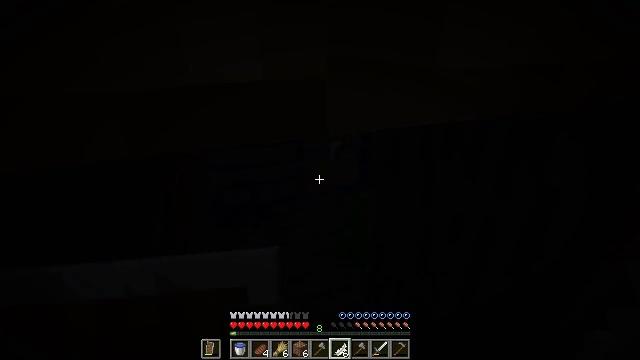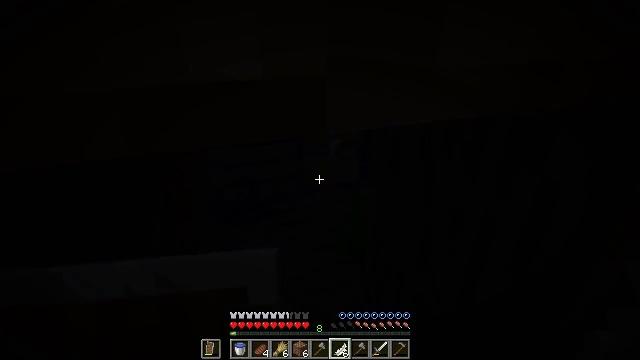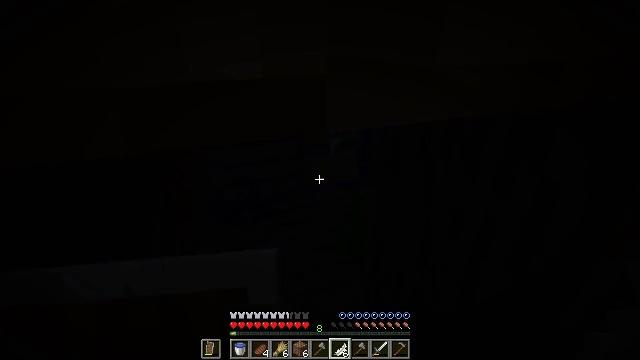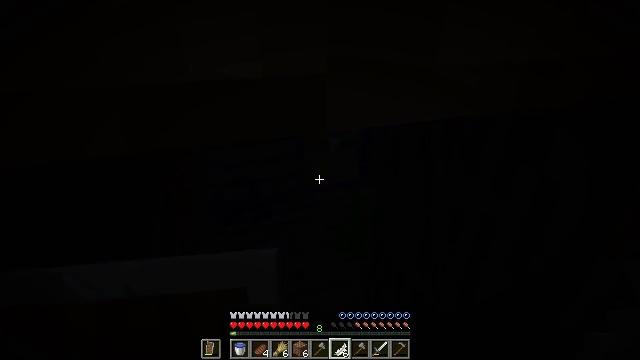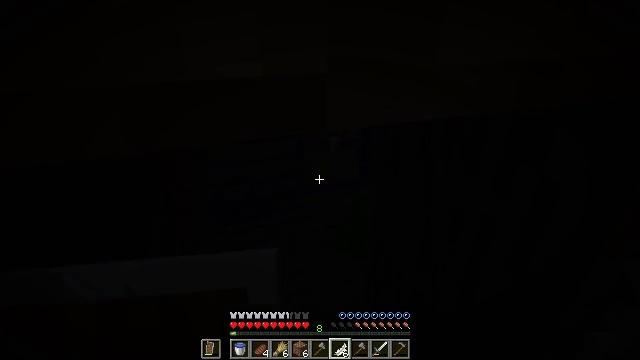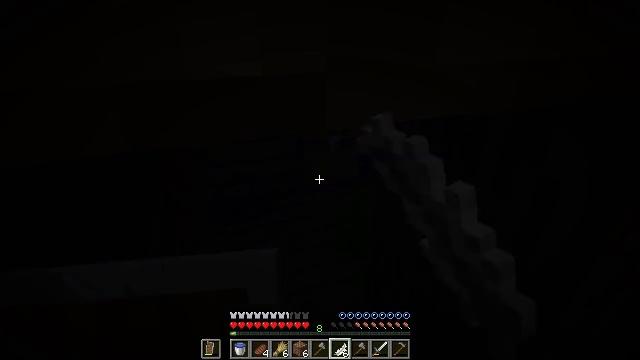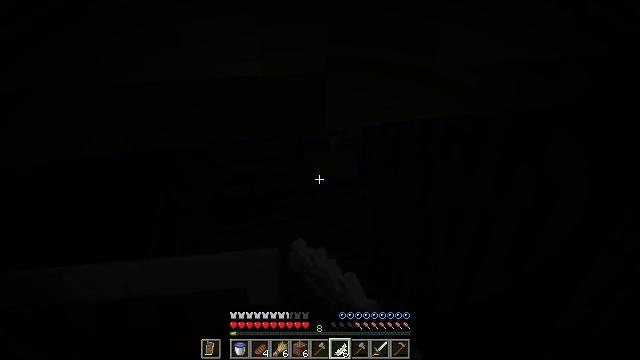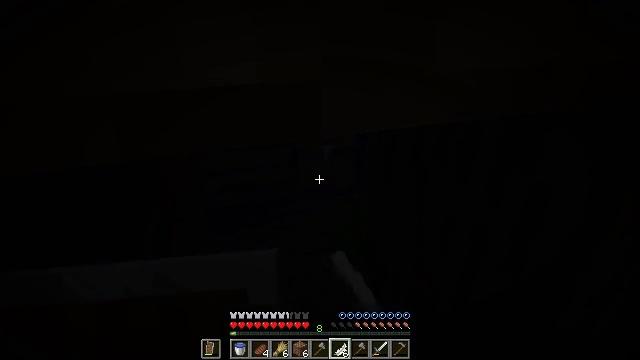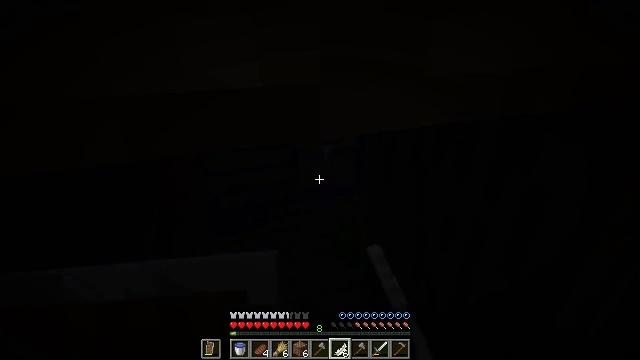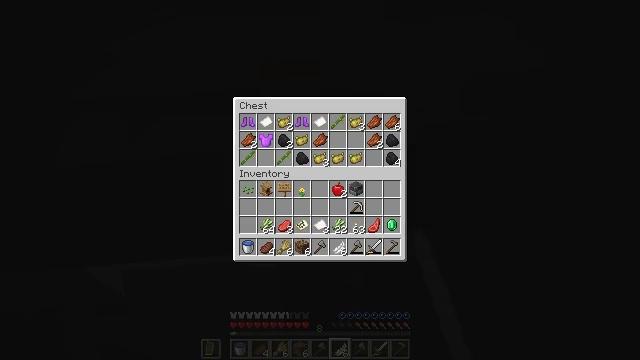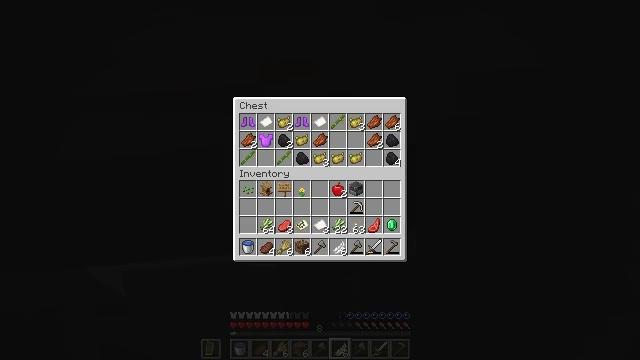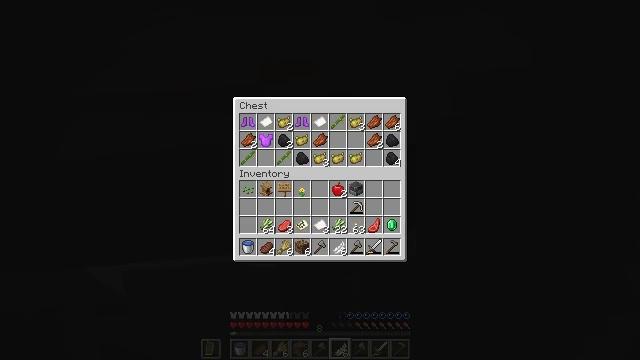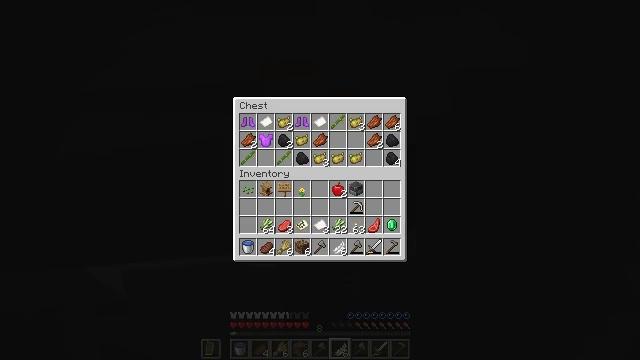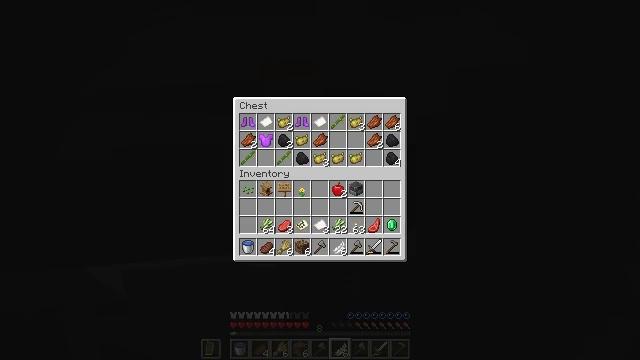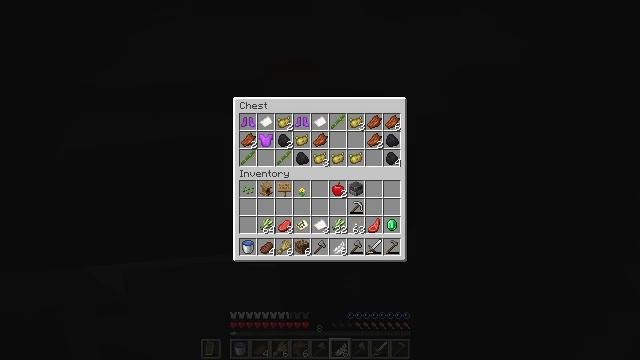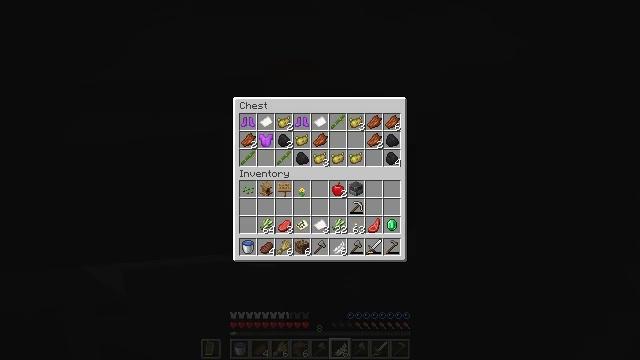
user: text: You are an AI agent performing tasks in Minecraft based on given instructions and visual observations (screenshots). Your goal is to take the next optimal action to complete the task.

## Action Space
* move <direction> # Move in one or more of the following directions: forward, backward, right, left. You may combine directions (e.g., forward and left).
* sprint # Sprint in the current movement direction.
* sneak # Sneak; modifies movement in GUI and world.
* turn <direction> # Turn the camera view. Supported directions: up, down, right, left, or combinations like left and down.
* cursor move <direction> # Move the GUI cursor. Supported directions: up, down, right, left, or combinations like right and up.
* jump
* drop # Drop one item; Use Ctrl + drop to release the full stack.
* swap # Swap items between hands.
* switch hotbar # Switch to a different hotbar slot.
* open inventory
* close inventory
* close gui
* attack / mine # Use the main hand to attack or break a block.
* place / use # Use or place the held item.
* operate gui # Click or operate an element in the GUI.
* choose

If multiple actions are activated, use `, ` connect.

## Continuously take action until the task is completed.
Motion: motion action
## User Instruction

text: Collect the oak door by breaking it.
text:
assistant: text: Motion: no_op
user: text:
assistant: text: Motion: no_op
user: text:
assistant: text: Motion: no_op
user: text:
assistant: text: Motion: use / place
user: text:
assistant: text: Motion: use / place
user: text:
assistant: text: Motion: use / place
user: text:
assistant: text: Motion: turn up
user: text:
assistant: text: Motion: move back
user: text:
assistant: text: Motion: move back
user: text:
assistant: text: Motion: move back
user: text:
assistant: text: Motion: move back
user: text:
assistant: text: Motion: move back
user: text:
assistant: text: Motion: no_op
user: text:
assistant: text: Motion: no_op
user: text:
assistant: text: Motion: no_op
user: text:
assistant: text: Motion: no_op
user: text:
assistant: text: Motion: no_op
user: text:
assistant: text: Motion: no_op
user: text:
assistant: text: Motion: no_op
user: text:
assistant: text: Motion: no_op
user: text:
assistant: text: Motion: no_op
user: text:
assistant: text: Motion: no_op
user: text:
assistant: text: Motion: open inventory
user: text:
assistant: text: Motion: open inventory
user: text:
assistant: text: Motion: open inventory
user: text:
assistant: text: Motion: turn right, open inventory
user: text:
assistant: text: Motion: turn right
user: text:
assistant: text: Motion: turn right
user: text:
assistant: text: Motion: move right, turn right
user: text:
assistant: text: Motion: move right, turn right